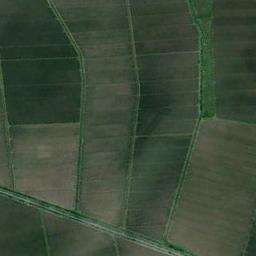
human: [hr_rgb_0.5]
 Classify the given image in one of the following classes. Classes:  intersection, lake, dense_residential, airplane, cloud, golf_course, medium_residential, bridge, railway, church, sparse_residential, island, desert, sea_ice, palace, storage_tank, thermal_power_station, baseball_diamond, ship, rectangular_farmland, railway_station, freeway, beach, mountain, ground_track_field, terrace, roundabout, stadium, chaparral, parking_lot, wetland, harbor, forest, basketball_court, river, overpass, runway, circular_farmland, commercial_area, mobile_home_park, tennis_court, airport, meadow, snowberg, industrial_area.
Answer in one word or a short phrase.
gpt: rectangular_farmland